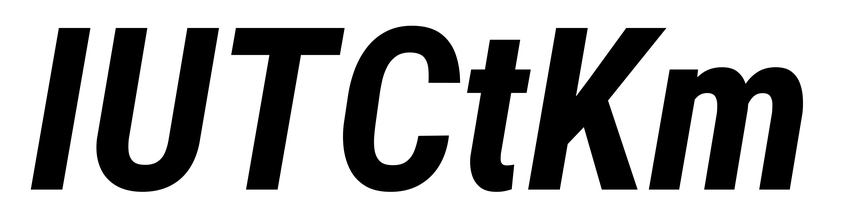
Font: Roboto-Italic_Condensed_Bold_Italic